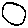
Label: circle